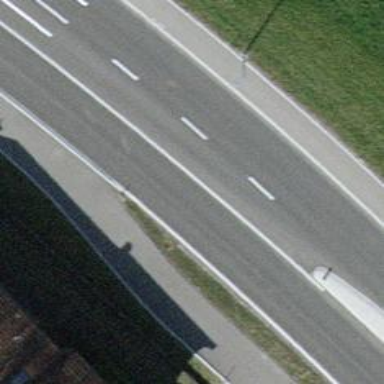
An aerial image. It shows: Primary highway with separate cycleway made of asphalt.